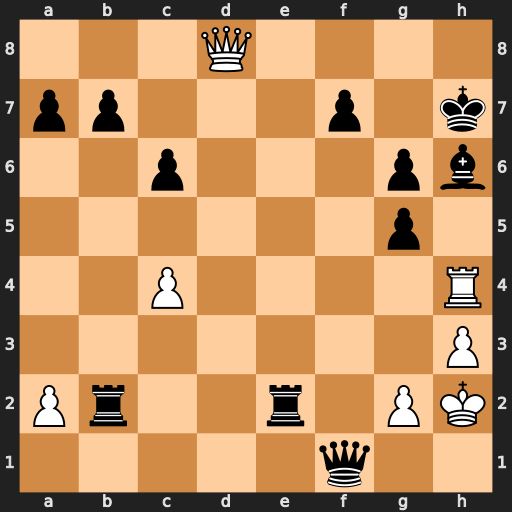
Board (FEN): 3Q4/pp3p1k/2p3pb/6p1/2P4R/7P/Pr2r1PK/5q2
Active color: w
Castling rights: -
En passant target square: -
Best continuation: Rxh6+ Kxh6 Qh8#